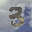
Label: 3